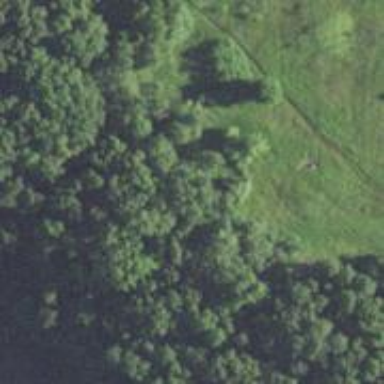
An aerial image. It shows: Bridleway.